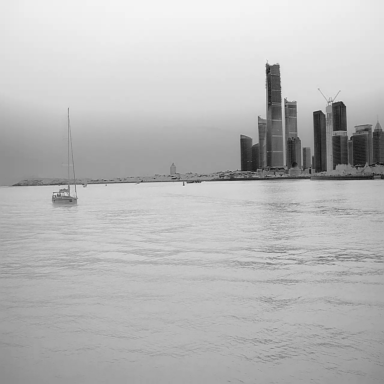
There are three objects shown in the infrared image, including two sailboats, and a container_ship.